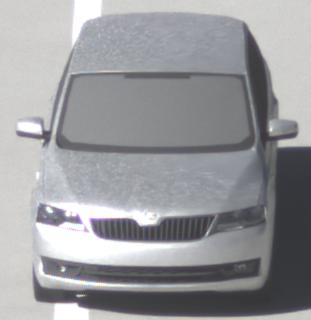
Make: Skoda
Model: Rapid Spaceback 1.2 TSI
Detailed model: Rapid Spaceback
Model produced from: 2013/10
Model produced until: 2015/04
Doors: 5
Color: white
Road condition: dry road
Daytime: morning or afternoon
Contrast: high contrast